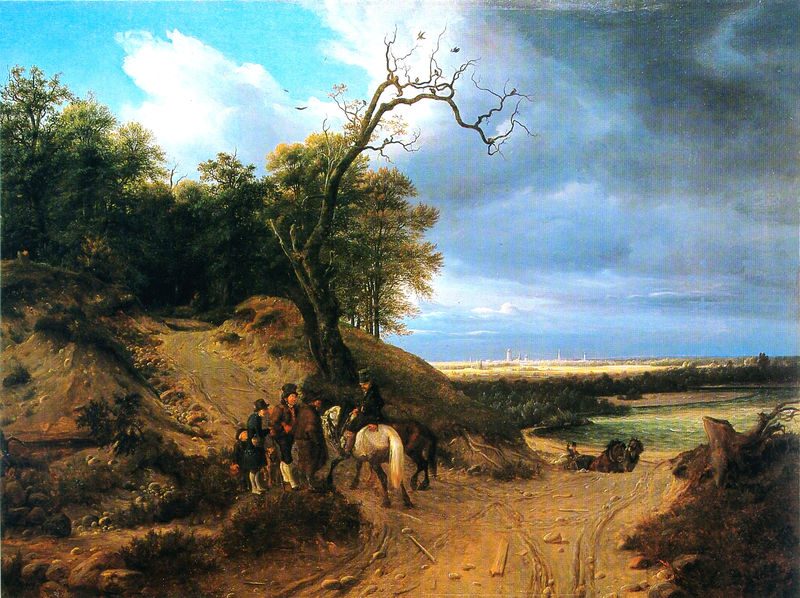
Titel: München nach dem Gewitter
Künstler: Thomas Fearnley
Standort: München
Institution: Städtische Galerie im Lenbachhaus
Schlagwörter: baum, berg, blau, blätter, dunkel, gemälde, gewitter, gruppe, himmel, laub, mann, meer, schatten, vogel, wasser, weiß, wolken, bäume, fluss, grün, landschaft, menschen, sand, see, sitzen, stadt, teich, ufer, äste, braun, hell, hintergrund, holz, hut, hüte, licht, männer, strasse, unterhalten, gras, tier, weg, wolke, beige, gespräch, herren, leute, malerei, zylinder, alt, hemd, jacke, stehen, stein, steine, tot, holland, ast, baumstamm, ebene, erde, feld, horizont, hügel, natur, stamm, strauch, vögel, weite, zweige, busch, büsche, gebüsch, gewässer, kirche, pfad, sträucher, kind, klassizismus, pflanzen, zilinder, renaissance, wald, boote, kinder, pferd, pferde, reiter, turm, reiten, schweif, zügel, sommer, strand, wellen, liegen, naturalismus, ort, spuren, düne, dünen, hang, sonnenlicht, dorf, kahl, geröll, pause, rast, kutsche, spur, wagen, romantik, sturm, treibholz, unwetter, bretter, ölfarbe, jackett, fahrspuren, dürr, türme, münchen, spaziergang, heide, wurzel, leuchtturm, uniform, staub, kutscher, schimmel, kontraste, ross, reise, kniestrümpfe, bundhosen, rösser, gespann, kruppe, stumpf, baumstumpf, gabelung, post, fuhrwerk, pferdekutsche, kahler baum, strande, toter baum, bundhose, stad, fragen, dunkle wolken, fahrrillen, ihimmel, 18. jahrhundert, menschen reiter, #wagen, erkundigen, gesdpann, zweigung